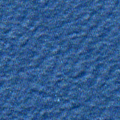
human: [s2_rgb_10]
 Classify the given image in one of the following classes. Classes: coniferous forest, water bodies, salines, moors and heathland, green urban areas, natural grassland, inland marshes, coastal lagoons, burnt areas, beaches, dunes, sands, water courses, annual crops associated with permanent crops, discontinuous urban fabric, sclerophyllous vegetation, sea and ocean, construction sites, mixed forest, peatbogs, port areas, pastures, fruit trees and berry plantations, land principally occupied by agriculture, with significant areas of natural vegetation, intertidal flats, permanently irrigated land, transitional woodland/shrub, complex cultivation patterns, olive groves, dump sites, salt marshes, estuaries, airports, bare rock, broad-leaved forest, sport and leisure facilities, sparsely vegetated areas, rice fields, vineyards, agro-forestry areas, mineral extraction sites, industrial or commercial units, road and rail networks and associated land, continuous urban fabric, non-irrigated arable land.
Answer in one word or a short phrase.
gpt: sea and ocean